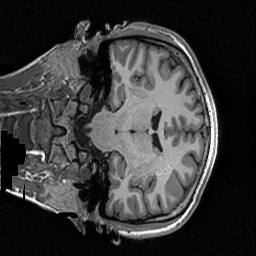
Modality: T1w
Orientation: coronal